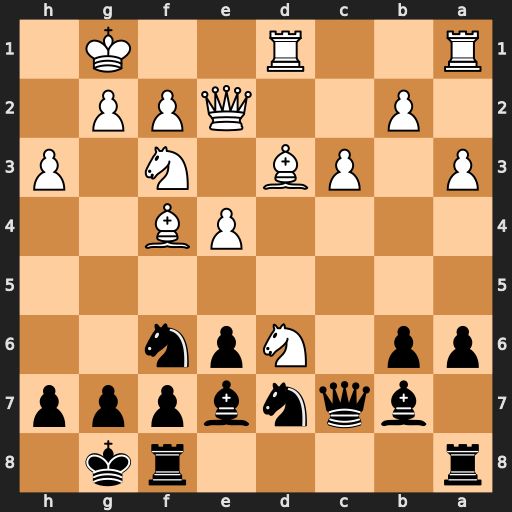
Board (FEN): r4rk1/1bqnbppp/pp1Npn2/8/4PB2/P1PB1N1P/1P2QPP1/R2R2K1
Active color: b
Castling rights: -
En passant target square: -
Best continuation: Bxd6 Bxd6 Qxd6 e5 Bxf3 exd6 Bxe2